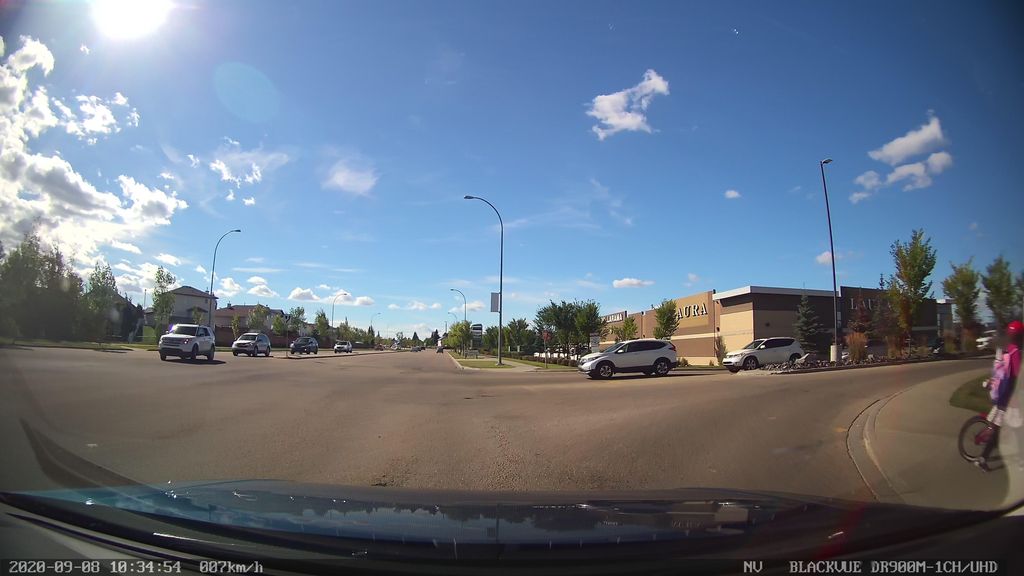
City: edmonton